Question: As far as I can see we can only use 'Rows' and 'Columns' in 'Jetpack Compose' to show lists. How can I achieve a staggered grid layout like the image below? The normal implementation of it using a 'Recyclerview' and a staggered grid layout manager is pretty easy. But how to do the same in Jetpack Compose ?

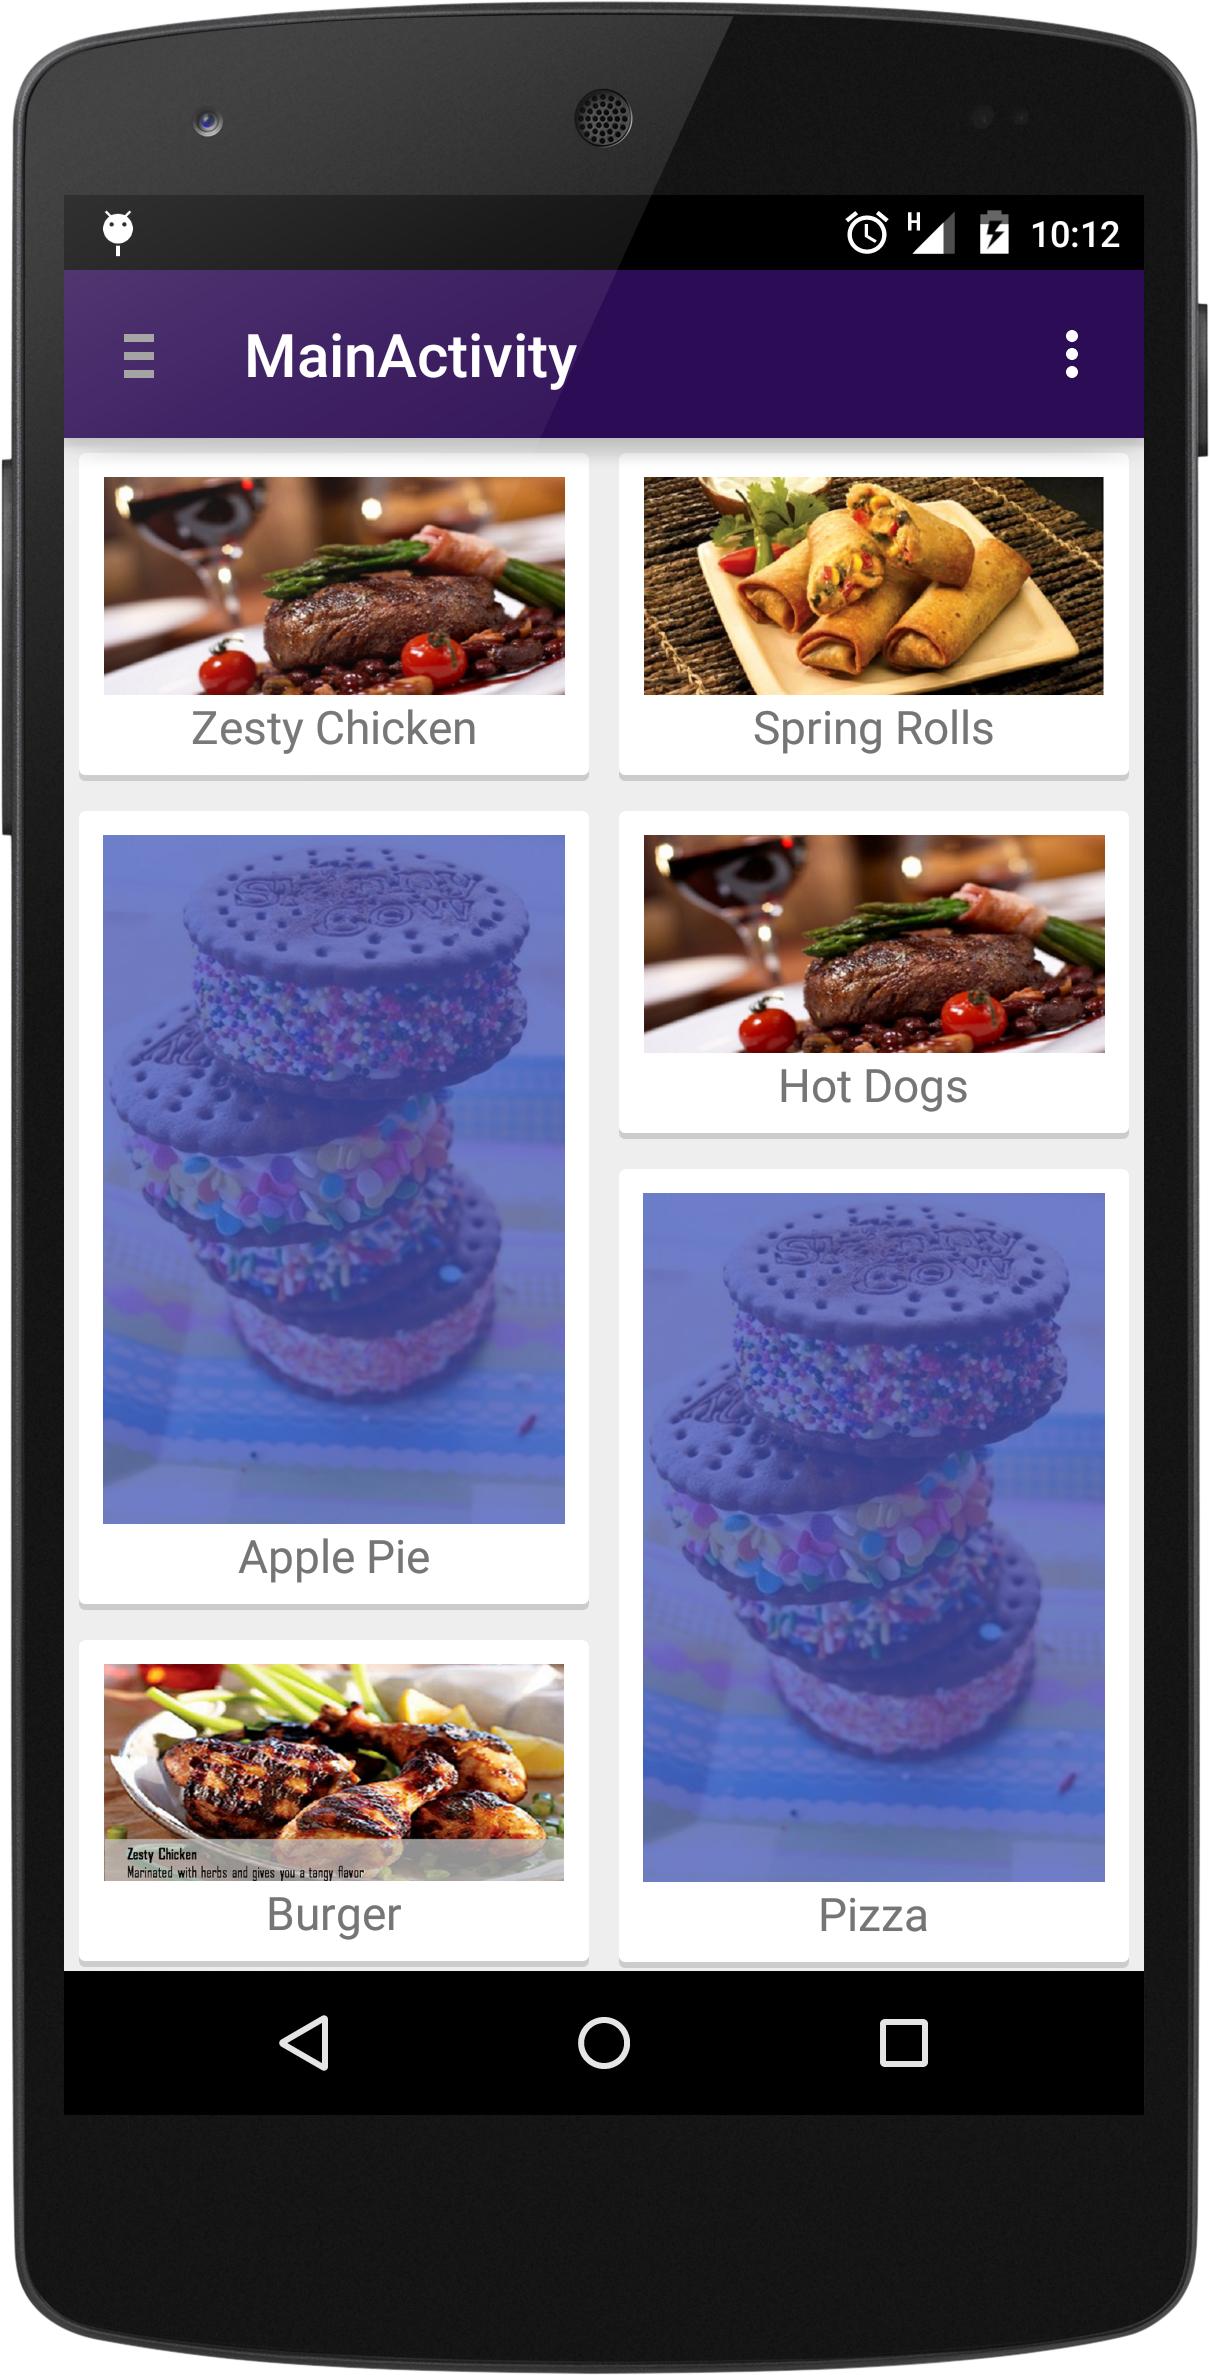
Answer: One of Google's Compose sample <URL> shows how to do a staggered grid layout. This is the code snippet that is used to compose this:
'''
@Composable
fun StaggeredVerticalGrid(
modifier: Modifier = Modifier,
maxColumnWidth: Dp,
children: @Composable () -> Unit
) {
Layout(
children = children,
modifier = modifier
) { measurables, constraints ->
check(constraints.hasBoundedWidth) {
"Unbounded width not supported"
}
val columns = ceil(constraints.maxWidth / maxColumnWidth.toPx()).toInt()
val columnWidth = constraints.maxWidth / columns
val itemConstraints = constraints.copy(maxWidth = columnWidth)
val colHeights = IntArray(columns) { 0 } // track each column's height
val placeables = measurables.map { measurable ->
val column = shortestColumn(colHeights)
val placeable = measurable.measure(itemConstraints)
colHeights[column] += placeable.height
placeable
}
val height = colHeights.maxOrNull()?.coerceIn(constraints.minHeight, constraints.maxHeight)
?: constraints.minHeight
layout(
width = constraints.maxWidth,
height = height
) {
val colY = IntArray(columns) { 0 }
placeables.forEach { placeable ->
val column = shortestColumn(colY)
placeable.place(
x = columnWidth * column,
y = colY[column]
)
colY[column] += placeable.height
}
}
}
}
private fun shortestColumn(colHeights: IntArray): Int {
var minHeight = Int.MAX_VALUE
var column = 0
colHeights.forEachIndexed { index, height ->
if (height < minHeight) {
minHeight = height
column = index
}
}
return column
}
'''
And then you can pass in your item composable in it:
'''
StaggeredVerticalGrid(
maxColumnWidth = 220.dp,
modifier = Modifier.padding(4.dp)
) {
// Use your item composable here
}
'''
Link to snippet in the sample: <URL>